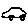
Label: car